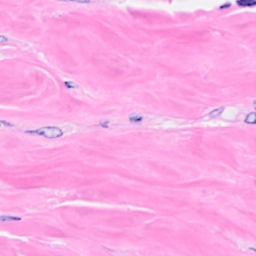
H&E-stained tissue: Breast